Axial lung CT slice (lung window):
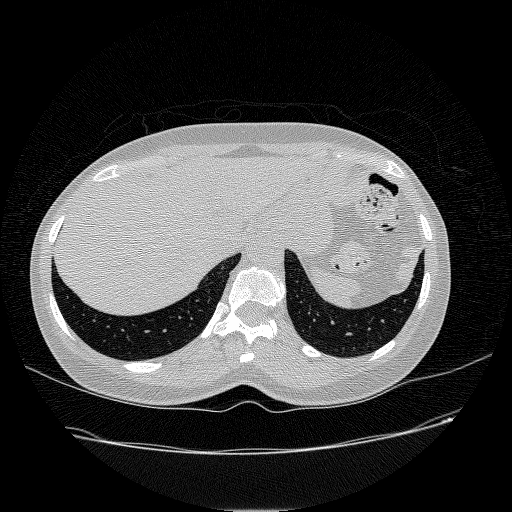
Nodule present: no